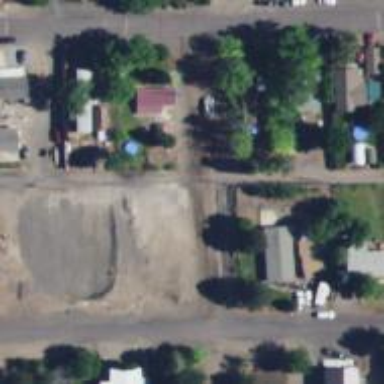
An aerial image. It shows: Alley classified as service road.